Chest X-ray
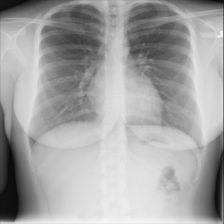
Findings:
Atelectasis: negative
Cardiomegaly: negative
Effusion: negative
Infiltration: negative
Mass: negative
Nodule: negative
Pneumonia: negative
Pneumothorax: negative
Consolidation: negative
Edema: negative
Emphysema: negative
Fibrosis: negative
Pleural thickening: negative
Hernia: negative